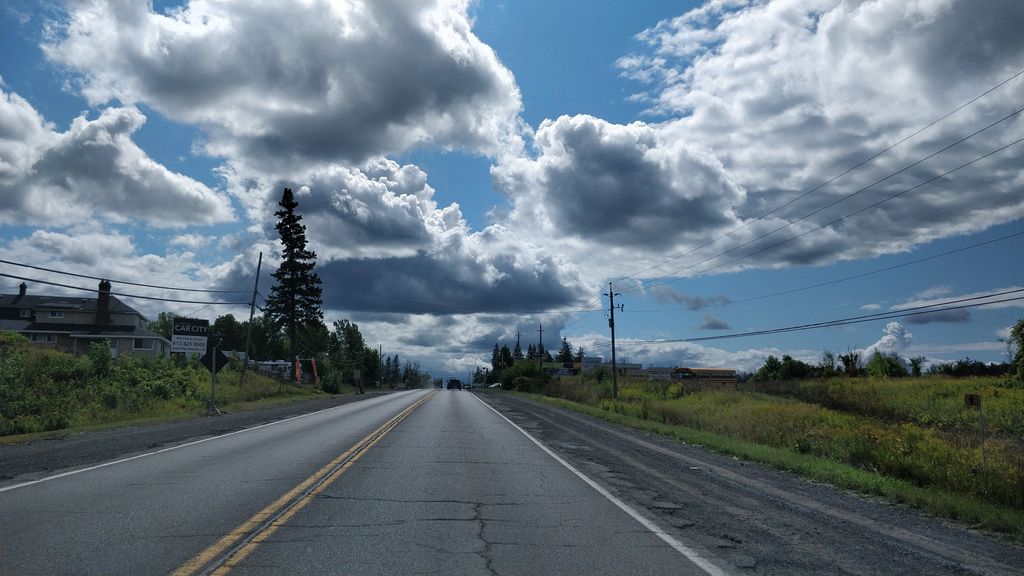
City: ottawa-gatineau